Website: bh-photo
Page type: receipt
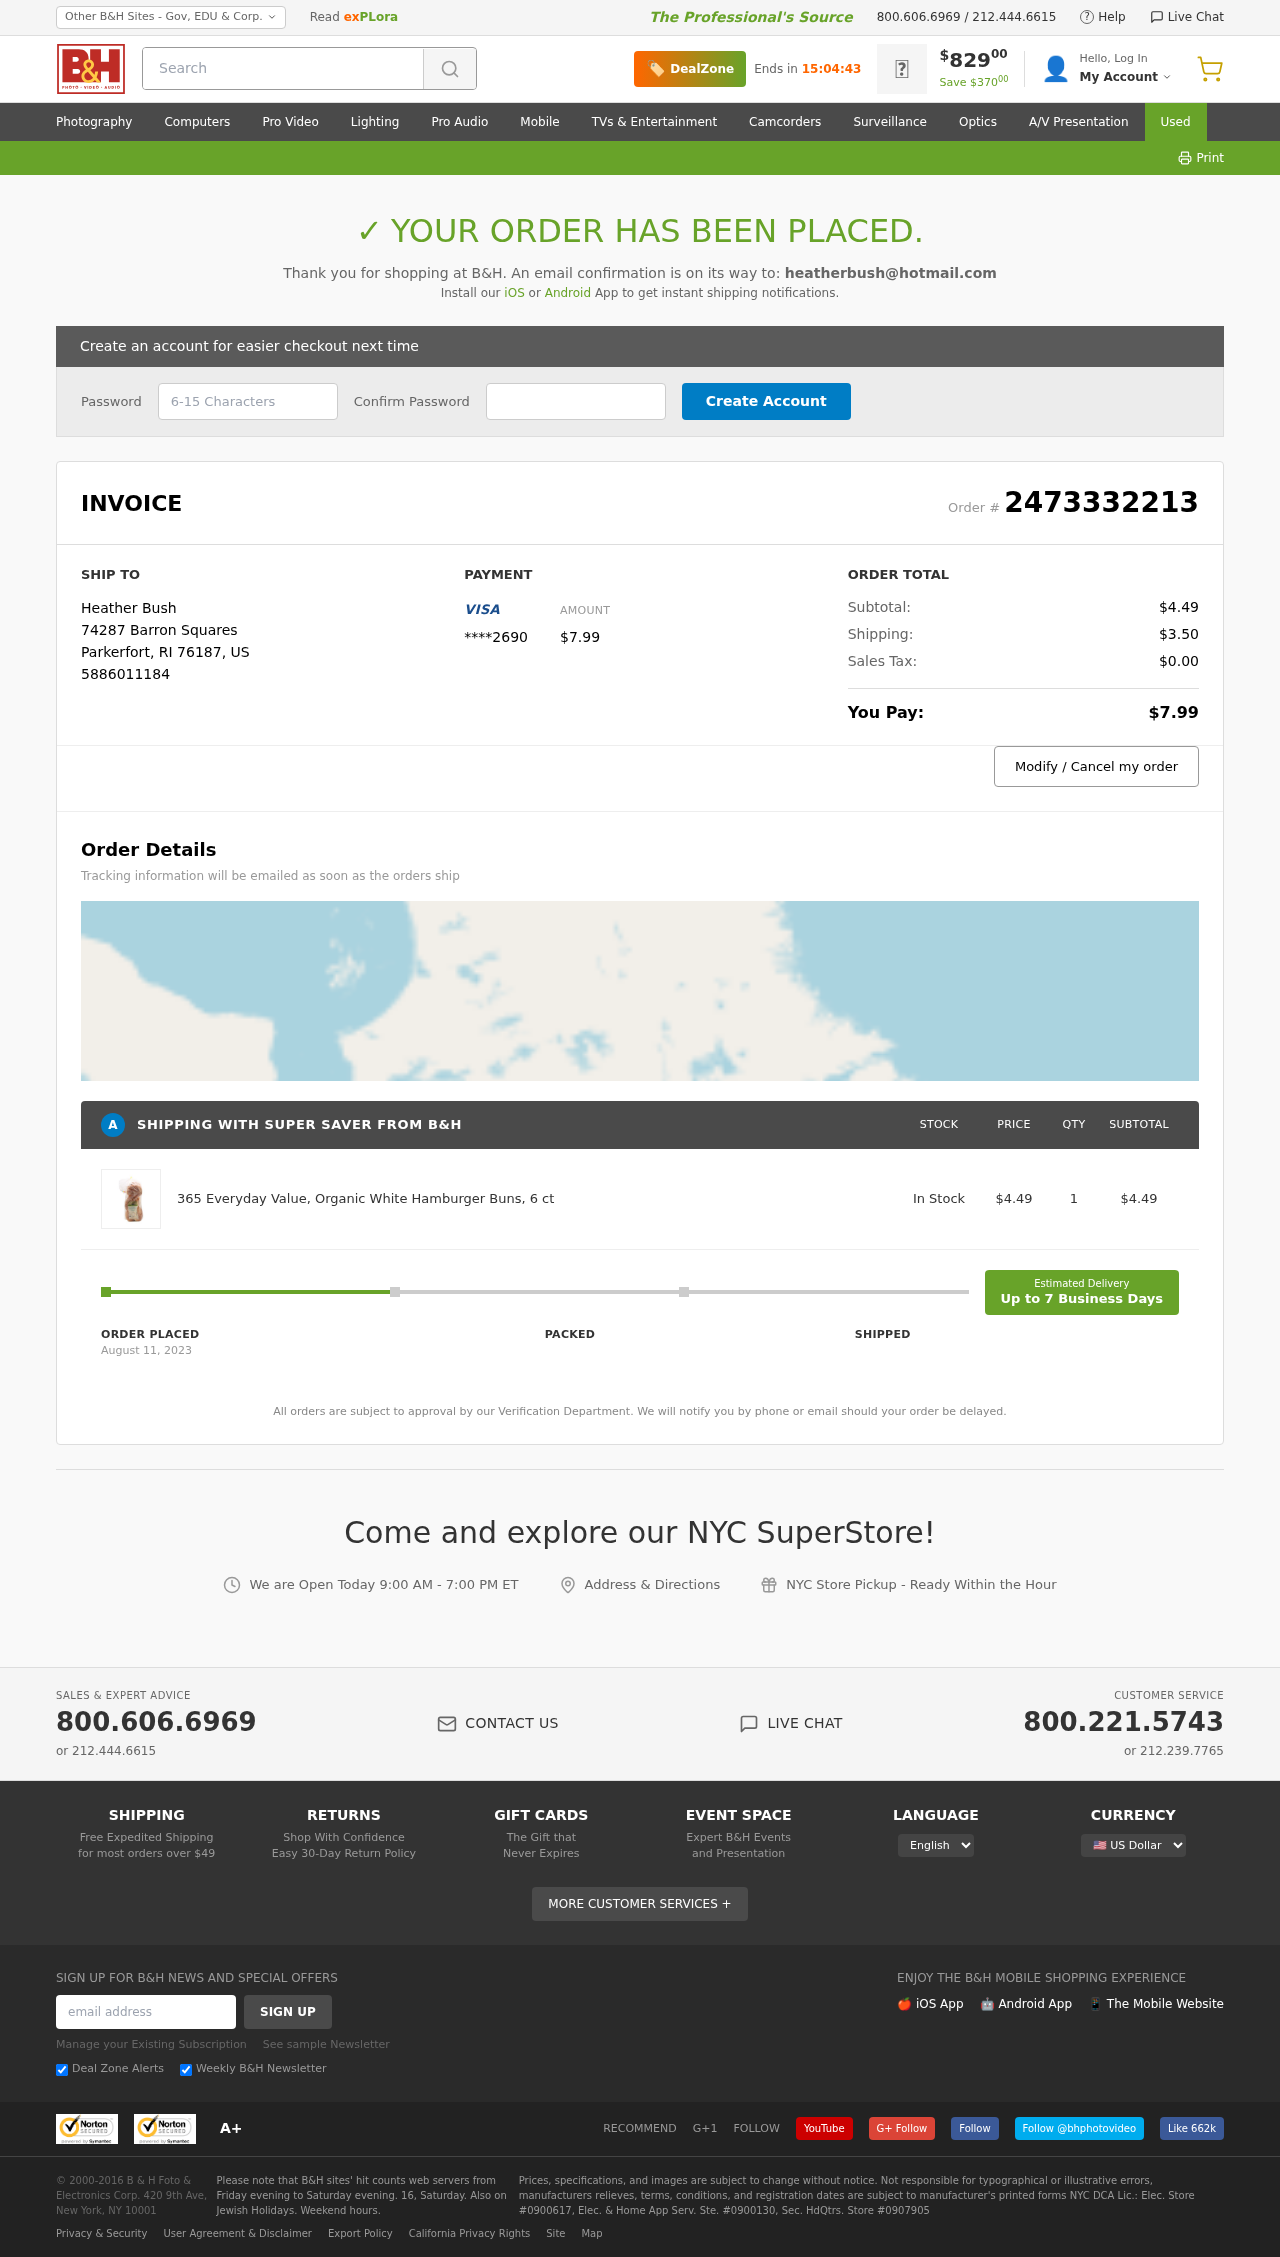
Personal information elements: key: PII_CARD_LAST4
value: ****2690
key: PII_CITY
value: Parkerfort
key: PII_COUNTRY_CODE
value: US
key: PII_EMAIL
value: heatherbush@hotmail.com
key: PII_FULLNAME
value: Heather Bush
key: PII_PHONE
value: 5886011184
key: PII_POSTCODE
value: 76187
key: PII_STATE_ABBR
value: RI
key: PII_STREET
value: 74287 Barron Squares
Product elements: key: PRODUCT1_NAME
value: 365 Everyday Value, Organic White Hamburger Buns, 6 ct
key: PRODUCT1_PRICE
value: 4.49
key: PRODUCT1_QUANTITY
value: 1
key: PRODUCT1_SUBTOTAL
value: $4.49
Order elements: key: ORDER_ID
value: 2473332213
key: ORDER_TOTAL
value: $7.99
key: ORDER_SUBTOTAL
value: $4.49
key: ORDER_SHIPPING_COST
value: $3.50
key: ORDER_TAX
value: $0.00
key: ORDER_DATE
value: August 11, 2023
Search elements: key: HEADER_SEARCH
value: Search